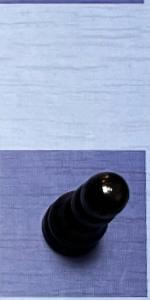
Label: Pawn_Black